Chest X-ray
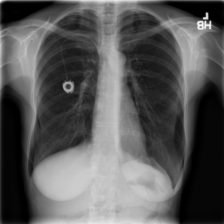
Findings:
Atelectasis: negative
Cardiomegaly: negative
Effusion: negative
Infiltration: negative
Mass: negative
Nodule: negative
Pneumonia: negative
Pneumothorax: negative
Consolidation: negative
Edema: negative
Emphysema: negative
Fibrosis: positive
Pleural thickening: negative
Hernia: negative